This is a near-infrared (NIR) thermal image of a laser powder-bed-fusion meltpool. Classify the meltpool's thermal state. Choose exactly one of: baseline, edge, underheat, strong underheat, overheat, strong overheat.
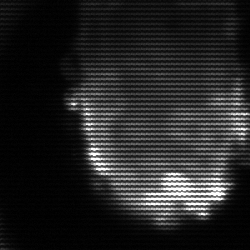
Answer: baseline